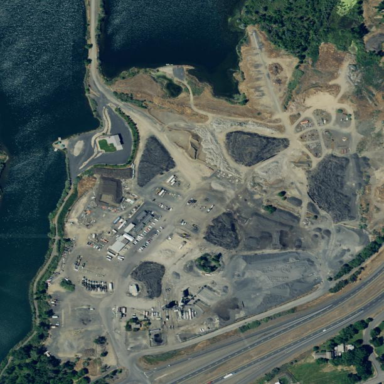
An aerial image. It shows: Quarry area.